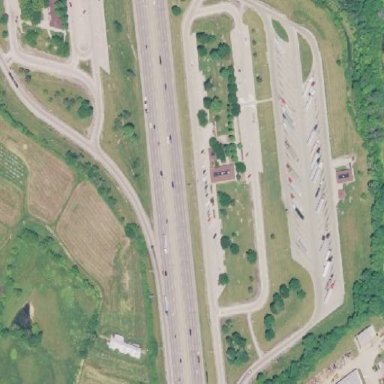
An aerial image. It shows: Rest area along the road.